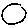
Label: circle